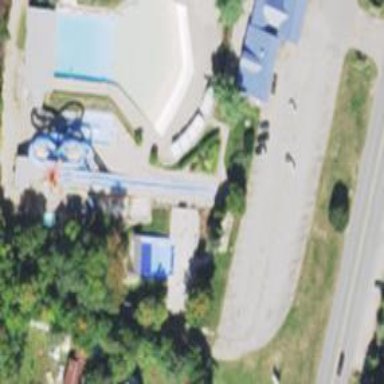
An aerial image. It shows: Water slide attraction.